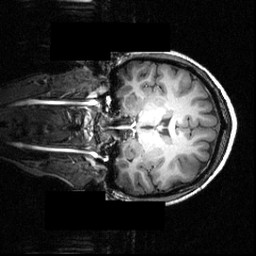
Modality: T1w
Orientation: coronal
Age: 16
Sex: female
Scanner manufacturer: siemens
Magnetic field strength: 3.951 T
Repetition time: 1.5 s
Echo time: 0.00335 s